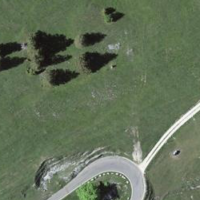
EUNIS habitat code: 23
Species observed at this site:
Campanula glomerata